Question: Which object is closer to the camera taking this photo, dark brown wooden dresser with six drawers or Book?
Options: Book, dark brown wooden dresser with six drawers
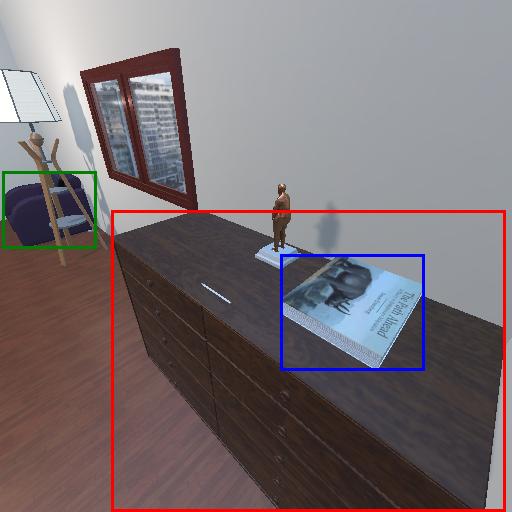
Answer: Book